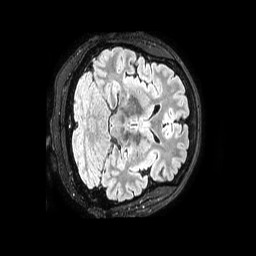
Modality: FLAIR
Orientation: axial
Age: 51
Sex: female
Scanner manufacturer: philips
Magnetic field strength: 3 T
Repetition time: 4.8 s
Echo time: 0.34 s